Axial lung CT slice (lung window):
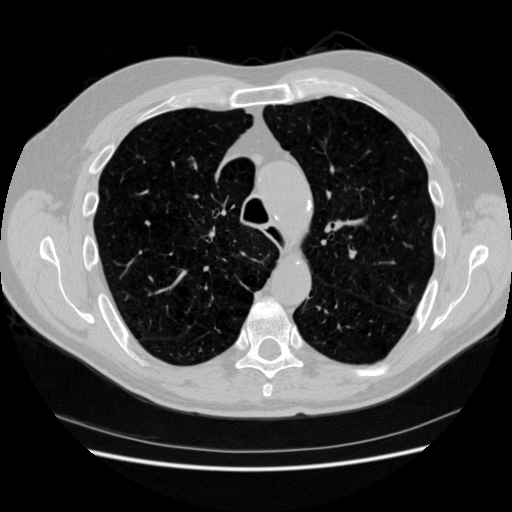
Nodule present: no